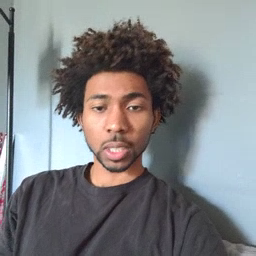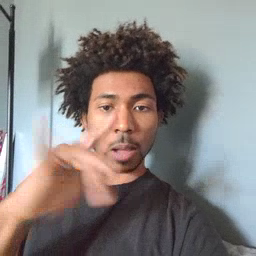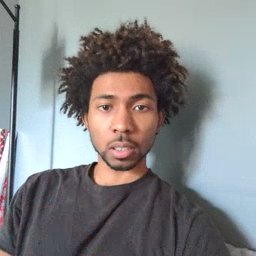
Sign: empty